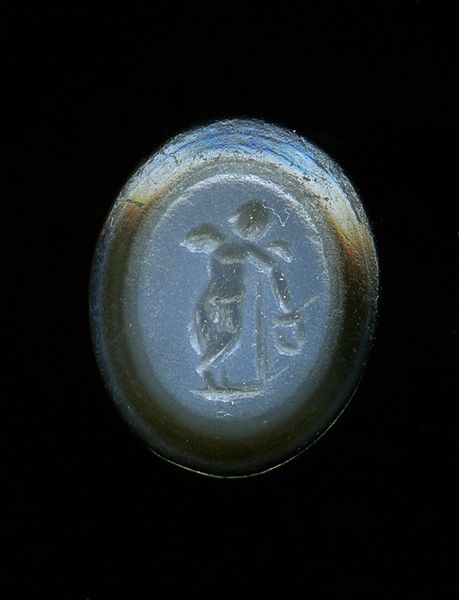
Titel: Gemme (Amor mit der Keule des Herkules)
Standort: Hamburg
Institution: Museum für Kunst und Gewerbe Hamburg
Schlagwörter: schmuck, geschichte, kleidung, geschnitten, accessoire, kunstgewerbe, kaiserzeit, amor, kunsthandwerk, cupido, gemme, achat, glyptik, frauenkleidung, damenbekleidung, schmuckstein, handschmuck, bildwerke, steinschneidekunst, angewandte und bildende kunst, hessische systematik, körper, mittlere, körperschmuck, steinschnitte, römisch, niccolo